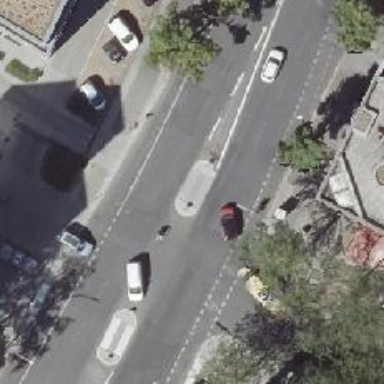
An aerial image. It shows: Unmarked crossing with pedestrian island. The crossing includes traffic calming island.